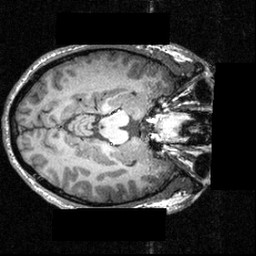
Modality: T1w
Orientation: axial
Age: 21
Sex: male
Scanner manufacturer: siemens
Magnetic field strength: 3.951 T
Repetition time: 1.5 s
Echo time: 0.00335 s